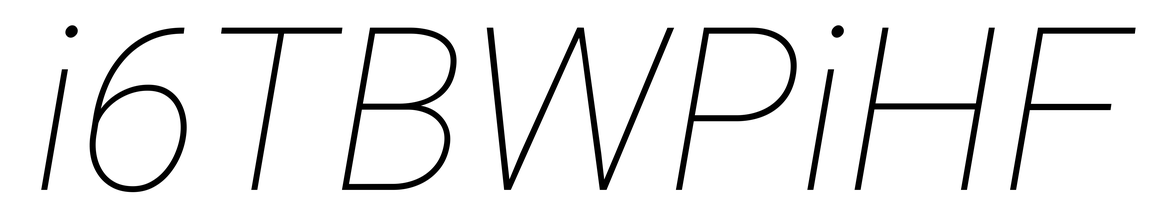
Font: Roboto-Italic_Thin_Italic